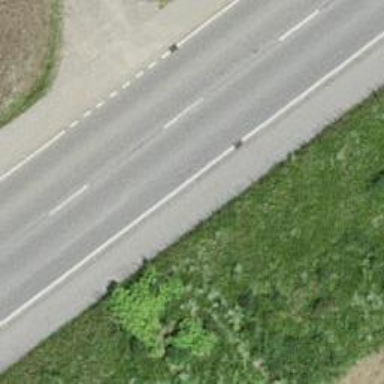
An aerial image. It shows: Asphalt road classified as primary highway.